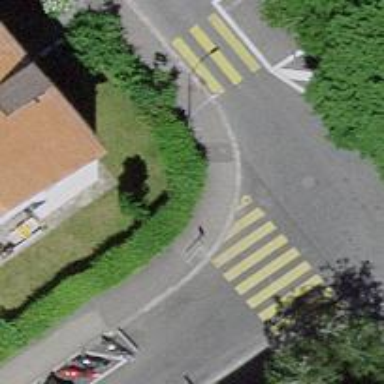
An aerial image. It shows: Kerb serving as barrier.